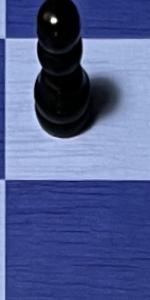
Label: Empty